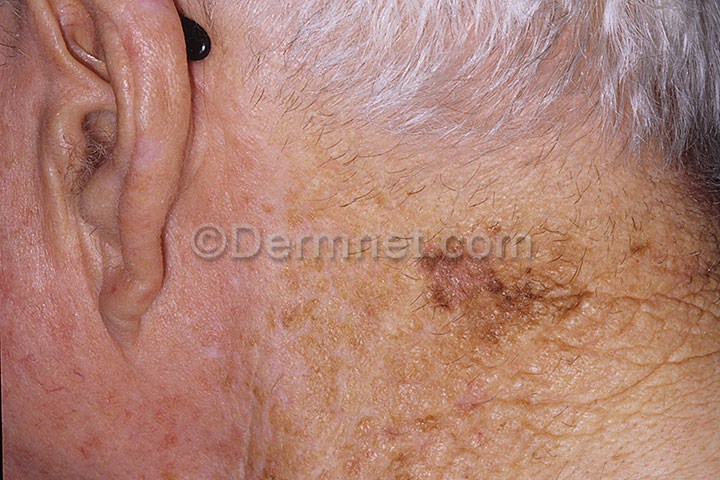
Disease: Melanoma Skin Cancer Nevi and Moles